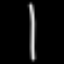
Label: line